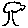
Label: tree